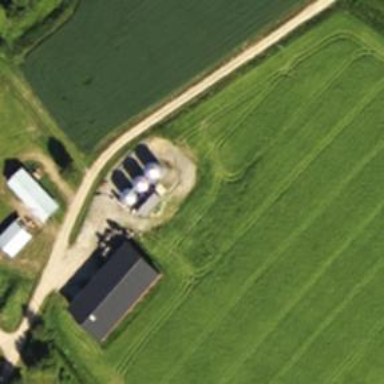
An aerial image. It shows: Silo.